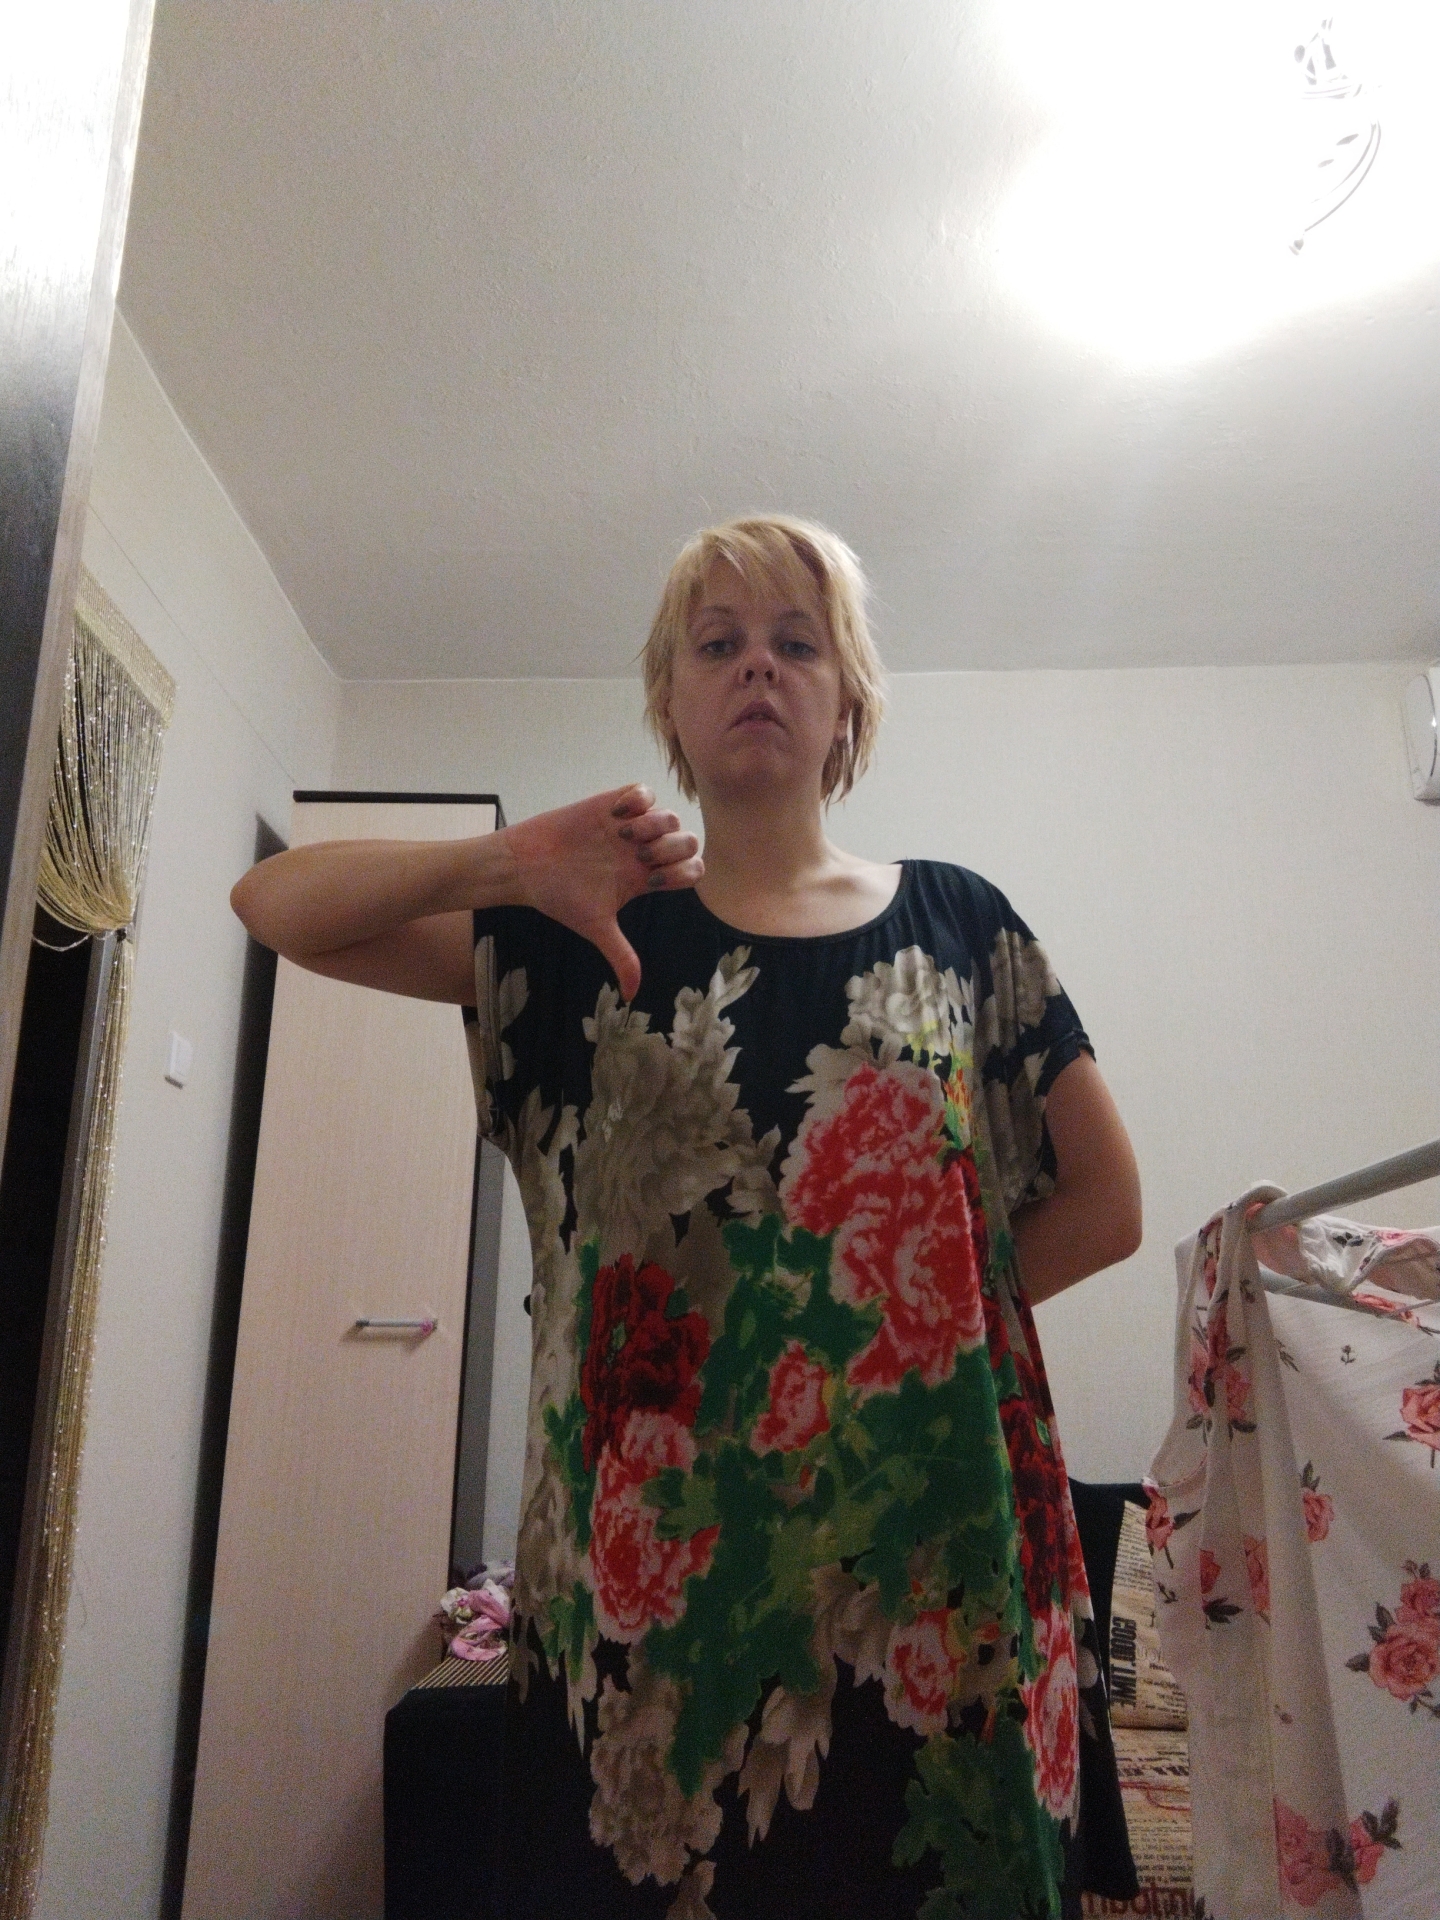
Label: noise